Aerial crown-view tile of a tropical tree (Barro Colorado Island, Panama), acquired 20250616:
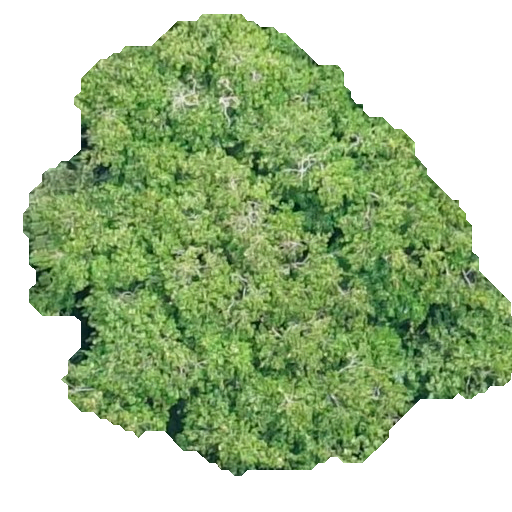
Species: Quararibea asterolepis
GBIF accepted scientific name: Quararibea asterolepis
Crown area: 223.909 m²